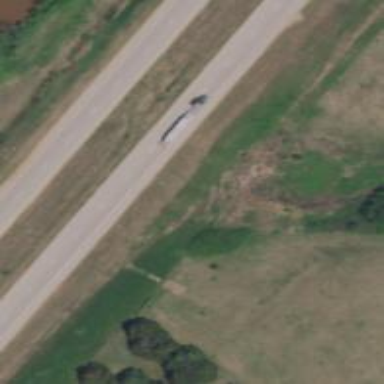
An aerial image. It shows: Culvert tunnel.